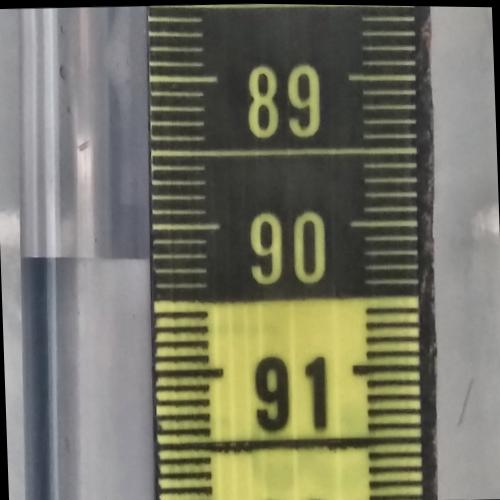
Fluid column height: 90.2 cm